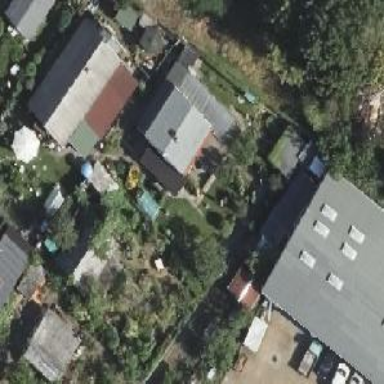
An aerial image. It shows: Plot in the allotments.